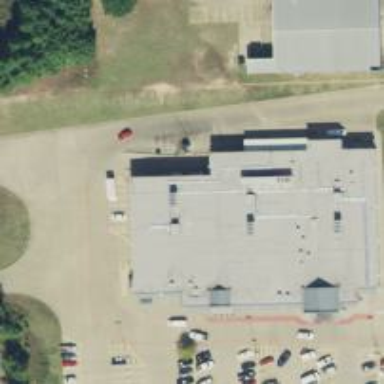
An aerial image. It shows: Pharmacy providing healthcare services.